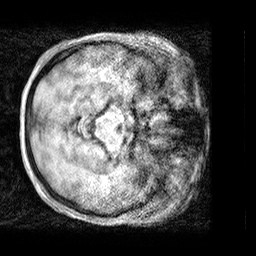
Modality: T1w
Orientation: axial
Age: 44
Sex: female
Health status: healthy
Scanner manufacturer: siemens
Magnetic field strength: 3 T
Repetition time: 2.3 s
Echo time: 0.00303 s